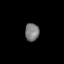
Tissue: lung
Cell type: Endothelial cells
Senescence score: 0.5745
Nuclear area (px): 248
Mean DAPI intensity: 122.629